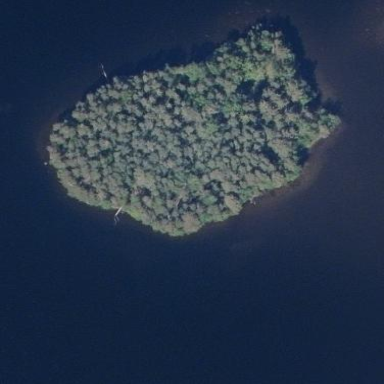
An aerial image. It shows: Island covered with woodland.